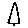
Label: triangle